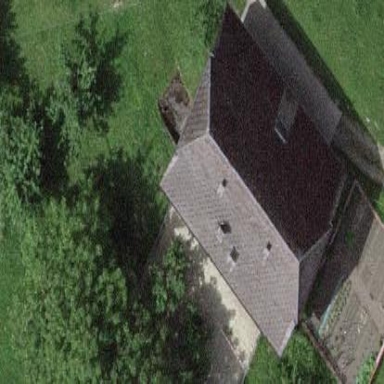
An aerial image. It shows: Shed building.